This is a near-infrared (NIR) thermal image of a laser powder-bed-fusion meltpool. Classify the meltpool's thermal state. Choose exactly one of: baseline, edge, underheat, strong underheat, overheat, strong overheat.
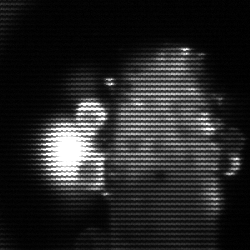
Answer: strong underheat